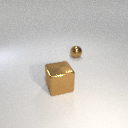
small brown metal sphere to the right of large brown metal cube